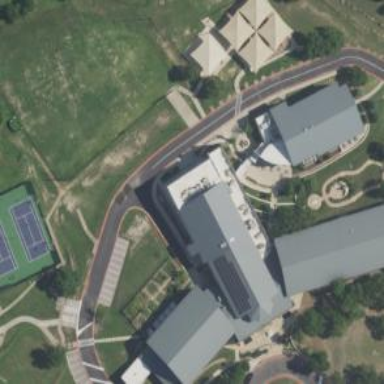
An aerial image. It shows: School building.